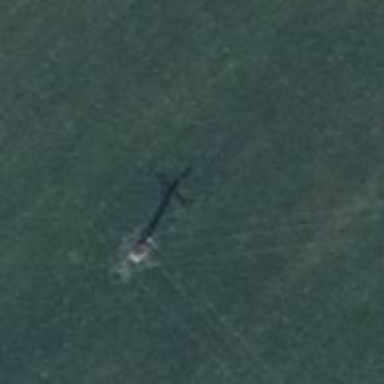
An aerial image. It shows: Power pole.